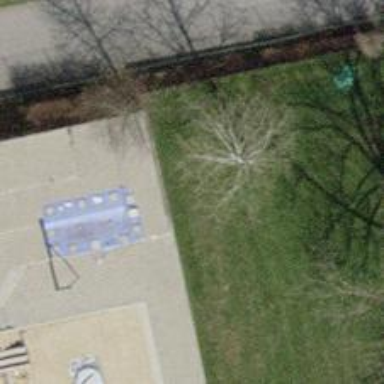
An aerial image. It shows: Urban area featuring tree as natural element.